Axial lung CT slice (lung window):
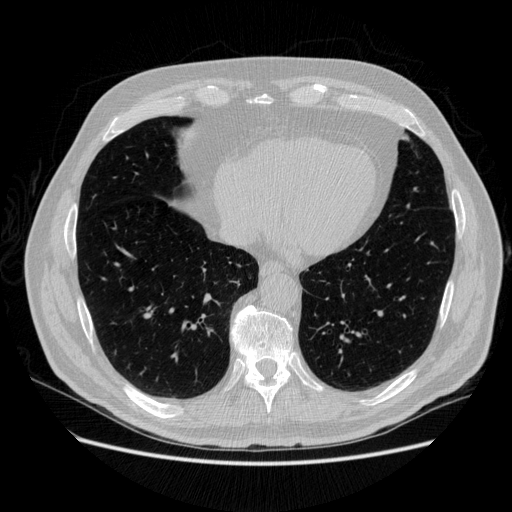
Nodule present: no